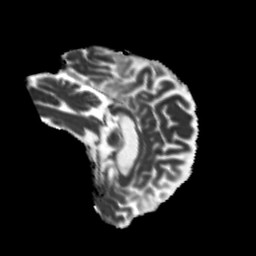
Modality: MD
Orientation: sagittal
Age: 69
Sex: female
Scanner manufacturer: siemens
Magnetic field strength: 3 T
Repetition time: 5.25 s
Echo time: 0.08 s